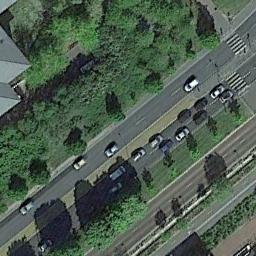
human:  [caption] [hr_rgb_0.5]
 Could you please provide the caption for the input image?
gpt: The two highways have different Numbers of cars .

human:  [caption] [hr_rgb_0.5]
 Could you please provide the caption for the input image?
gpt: A straight freeway goes through the green belt and some cars are driving on the freeway .

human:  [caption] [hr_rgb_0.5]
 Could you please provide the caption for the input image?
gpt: The freeway is next to lines of trees with some cars .

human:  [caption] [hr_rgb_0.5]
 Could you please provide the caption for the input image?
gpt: There are green belts on both sides of the freeway, There are many cars on the freeway, And there is a building next to the freeway .

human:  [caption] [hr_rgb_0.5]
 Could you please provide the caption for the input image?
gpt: There are green belts along the freeway .